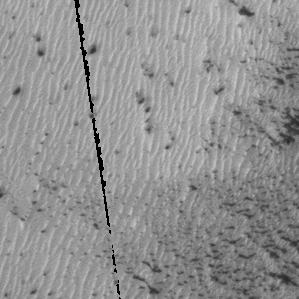
Label: frost